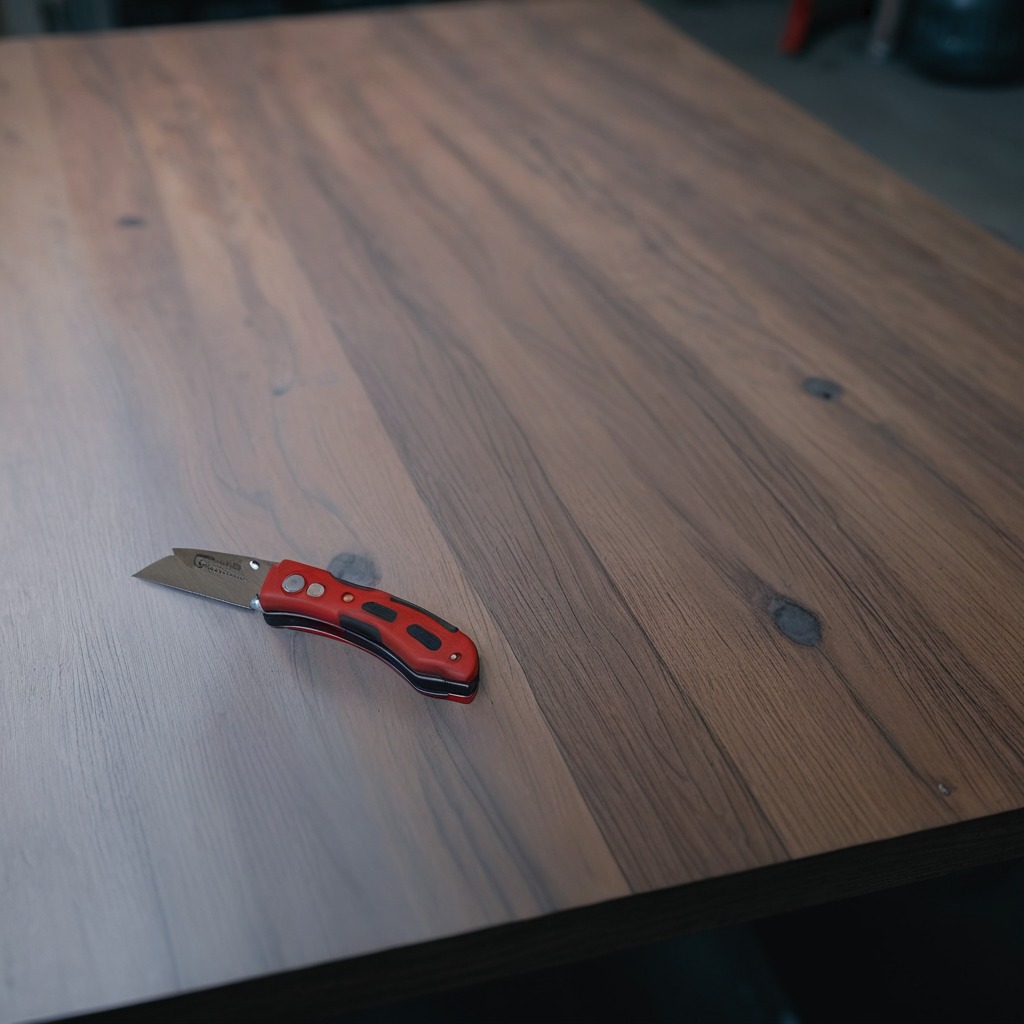
A utility knife is lying on a table in a garage.